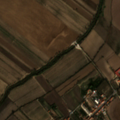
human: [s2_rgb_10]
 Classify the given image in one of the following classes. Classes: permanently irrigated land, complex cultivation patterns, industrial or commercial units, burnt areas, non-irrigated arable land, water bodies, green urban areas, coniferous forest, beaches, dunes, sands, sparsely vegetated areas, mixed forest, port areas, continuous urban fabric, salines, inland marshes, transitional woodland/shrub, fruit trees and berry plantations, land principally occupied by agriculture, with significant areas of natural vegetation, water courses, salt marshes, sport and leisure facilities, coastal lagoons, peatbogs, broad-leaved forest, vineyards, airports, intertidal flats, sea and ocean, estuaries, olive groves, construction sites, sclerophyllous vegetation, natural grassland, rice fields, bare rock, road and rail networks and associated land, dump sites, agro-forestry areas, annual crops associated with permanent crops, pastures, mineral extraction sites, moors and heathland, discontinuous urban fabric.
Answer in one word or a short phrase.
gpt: discontinuous urban fabric, permanently irrigated land